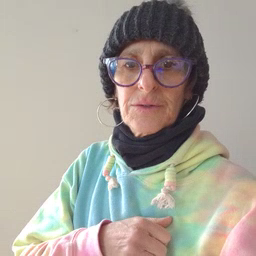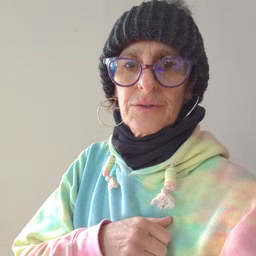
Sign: after